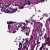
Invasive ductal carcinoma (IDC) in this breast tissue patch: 1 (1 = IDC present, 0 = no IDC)